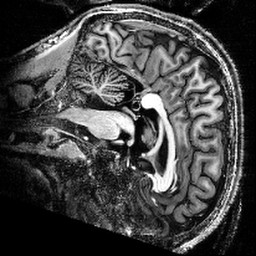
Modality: T1w
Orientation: sagittal
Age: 33
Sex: male
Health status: healthy
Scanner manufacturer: siemens
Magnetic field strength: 9.4 T
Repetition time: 6 s
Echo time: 0.0023 s